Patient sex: F
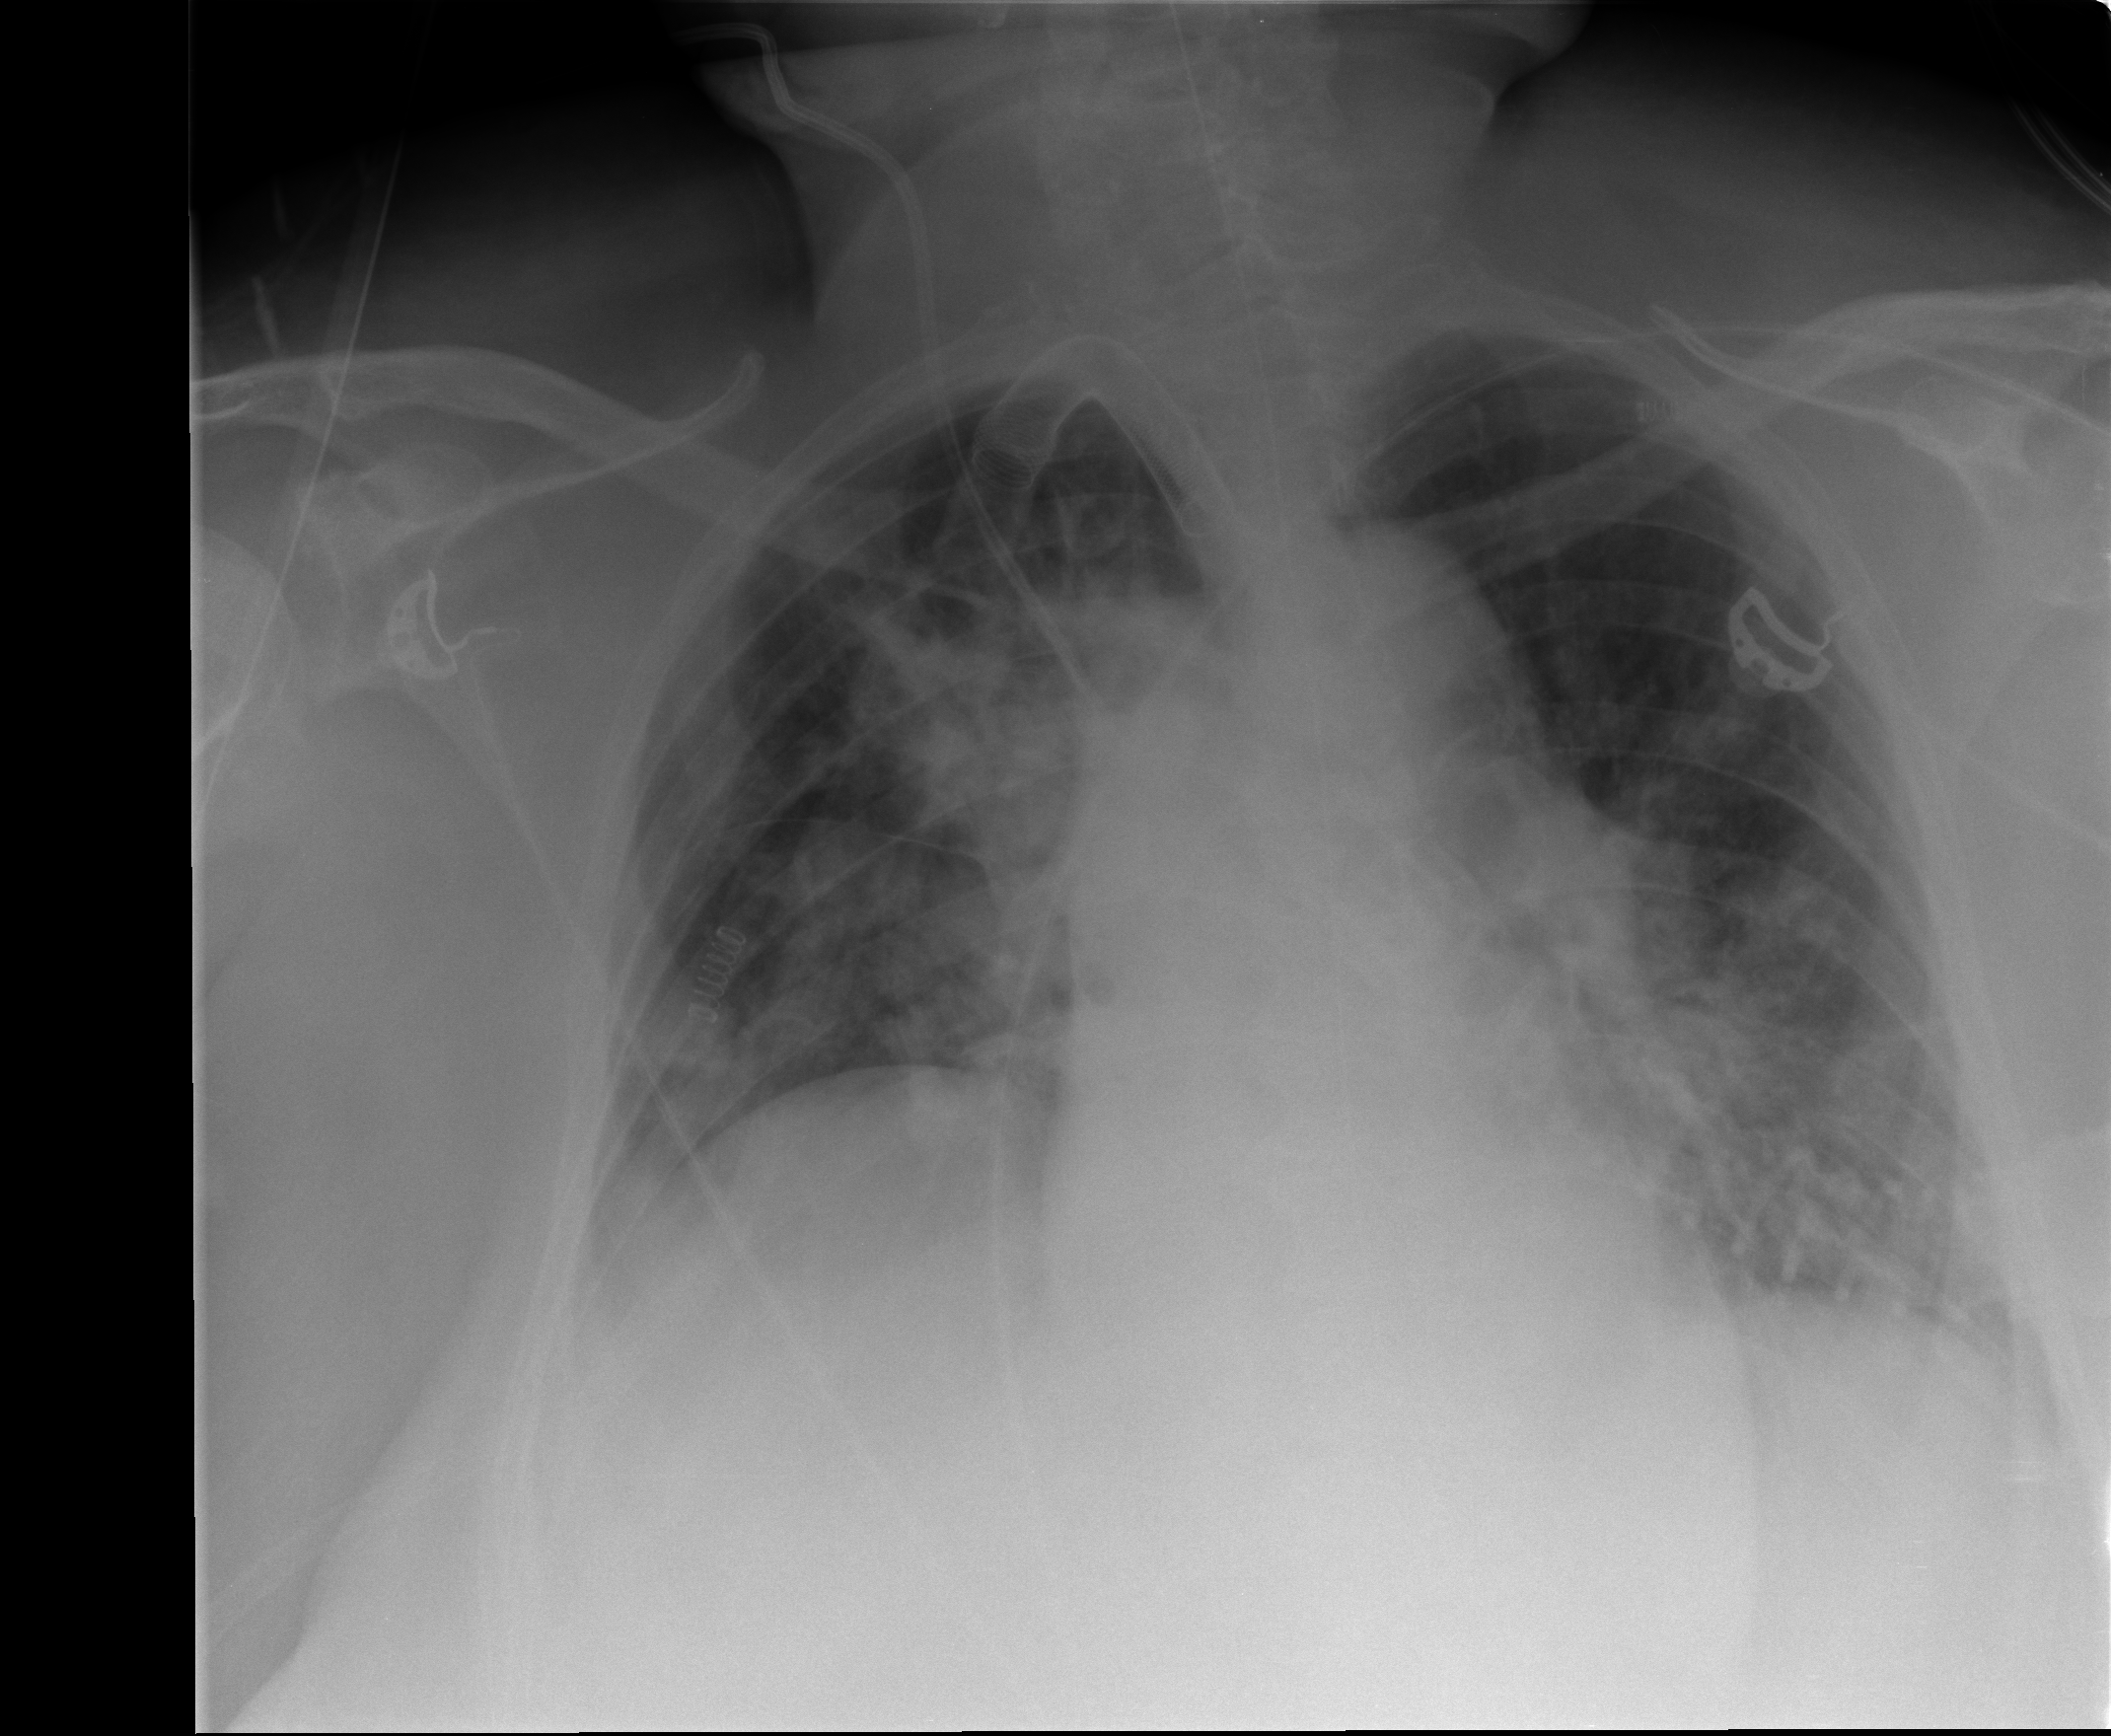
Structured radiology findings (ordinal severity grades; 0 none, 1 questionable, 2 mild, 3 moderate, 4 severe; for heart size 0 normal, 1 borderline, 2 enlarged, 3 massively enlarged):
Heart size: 0
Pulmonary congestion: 2
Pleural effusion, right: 2
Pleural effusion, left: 2
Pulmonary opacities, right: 3
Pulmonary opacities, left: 3
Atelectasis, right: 2
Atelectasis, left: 2